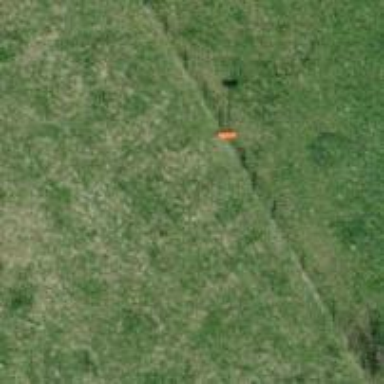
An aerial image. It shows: Pole supporting roof covering pipeline marker.